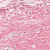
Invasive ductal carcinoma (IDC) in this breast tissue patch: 0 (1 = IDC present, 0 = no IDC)